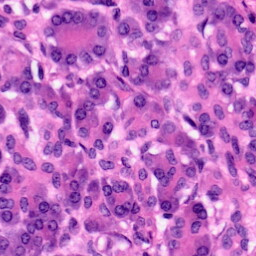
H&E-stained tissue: Pancreatic